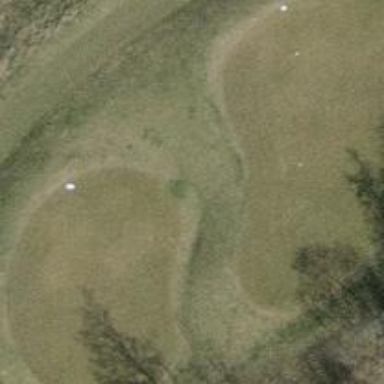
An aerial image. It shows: Grassy area designated as golf tee.